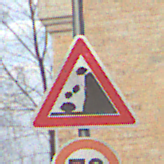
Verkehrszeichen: SteinschlagRechts
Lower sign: Geschwindigkeit70
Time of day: MorningAfternoon
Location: Outdoor (Nature)
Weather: PartlyCloudy
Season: Autumn
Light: Natural